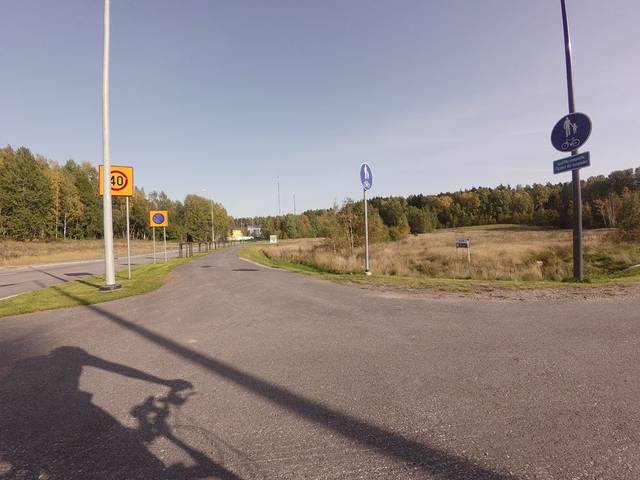
Region: Finland
Coordinates: 60.173, 24.615